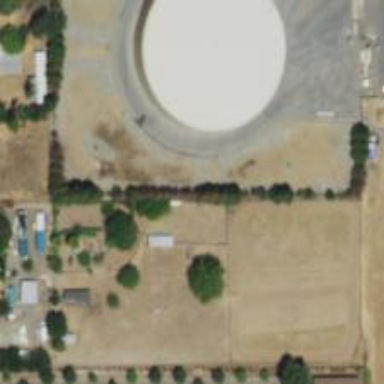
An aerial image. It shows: Storage tank building.